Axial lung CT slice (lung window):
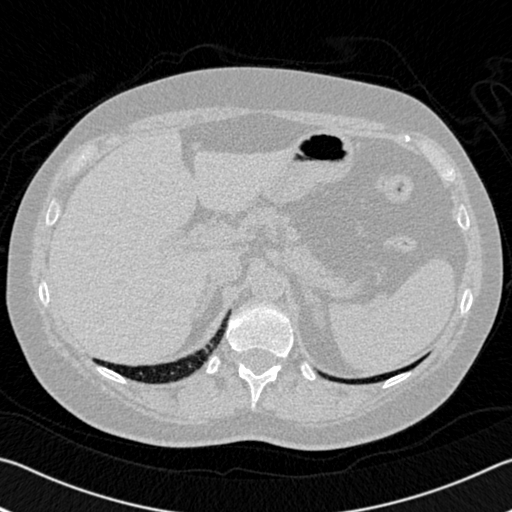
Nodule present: no